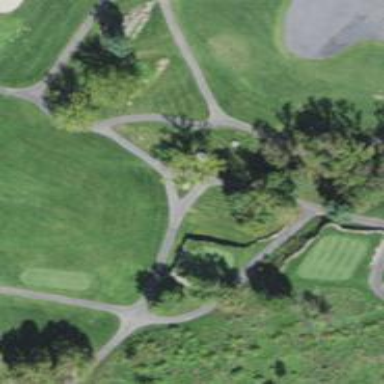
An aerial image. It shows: Asphalt service road that appears to be golf cart path.